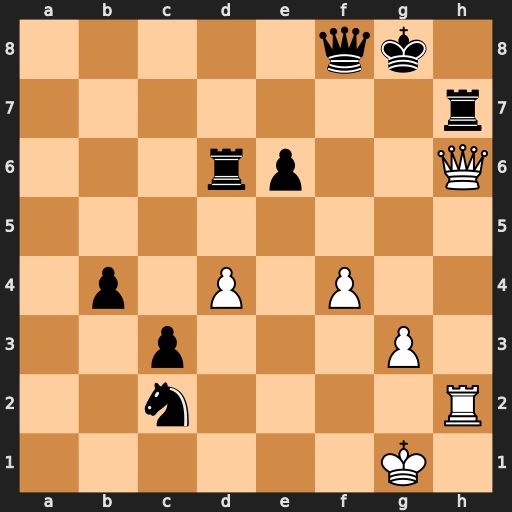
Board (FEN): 5qk1/7r/3rp2Q/8/1p1P1P2/2p3P1/2n4R/6K1
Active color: w
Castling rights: -
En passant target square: -
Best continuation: Qxh7#